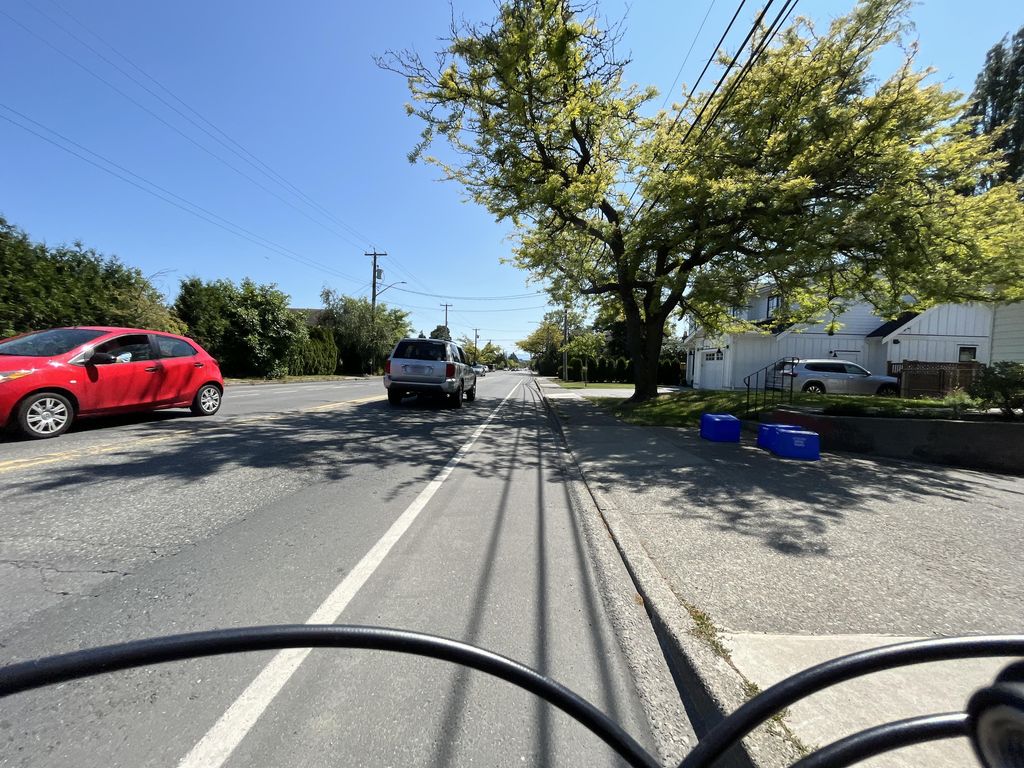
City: victoria